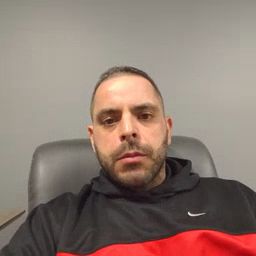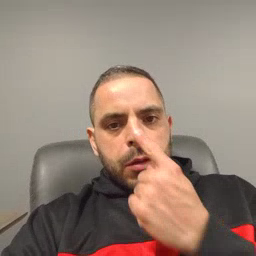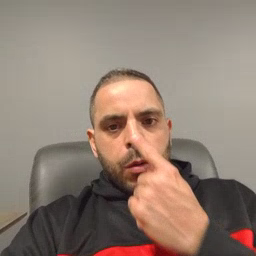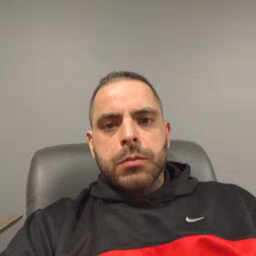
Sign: nose